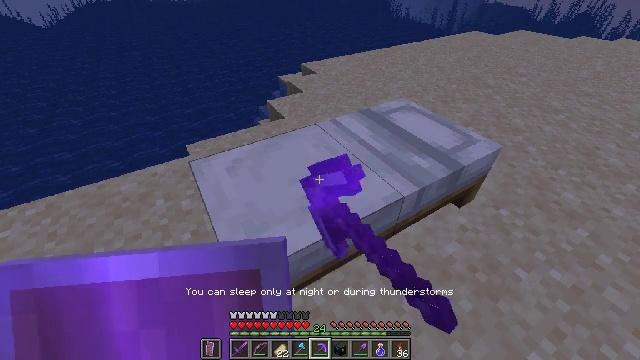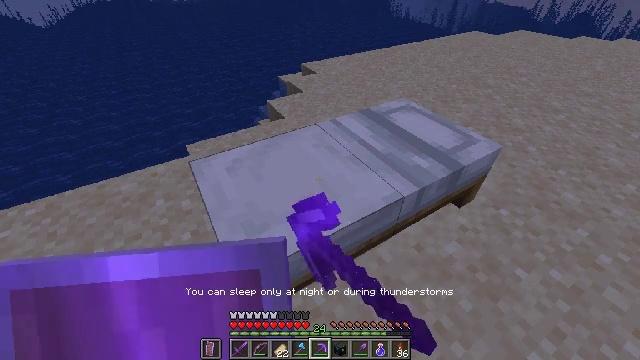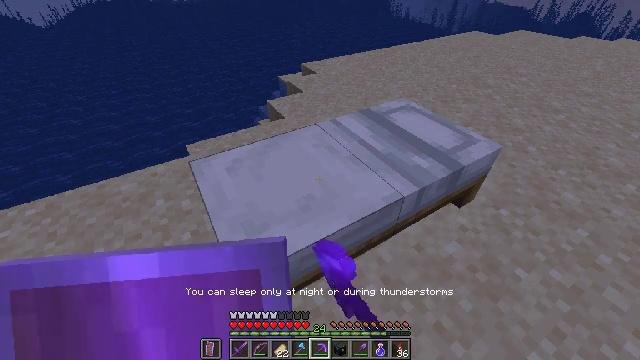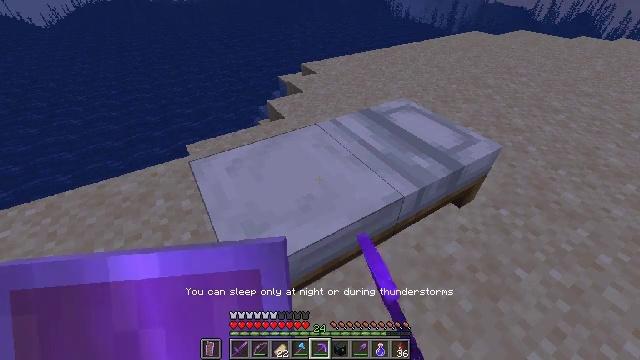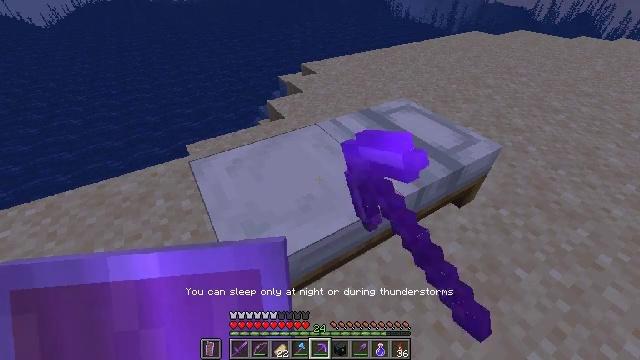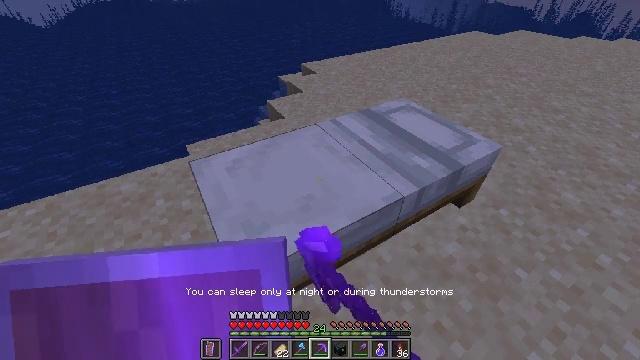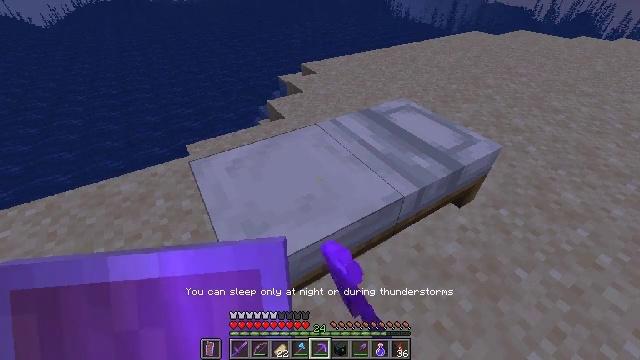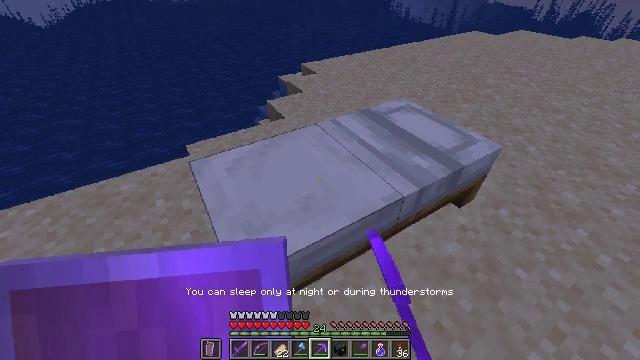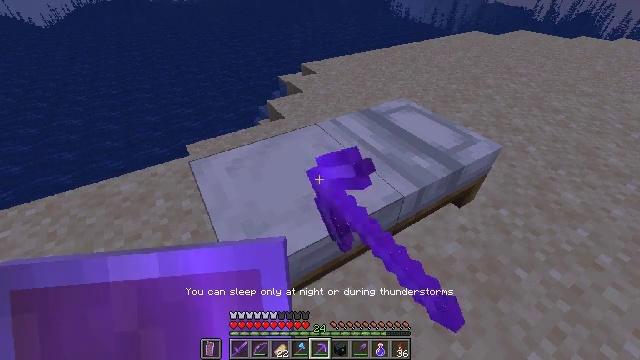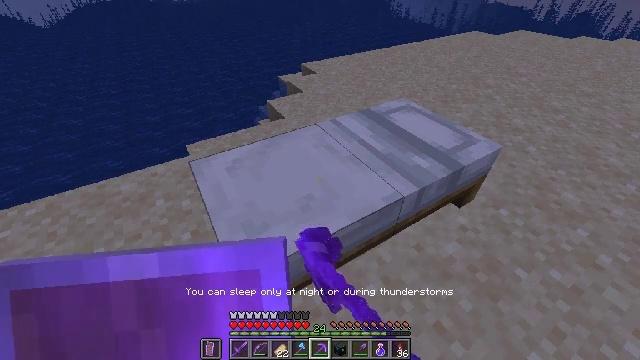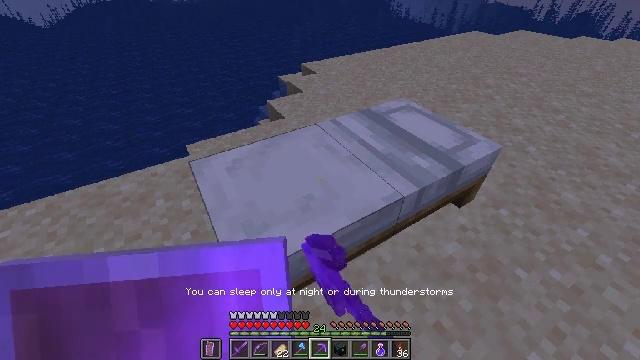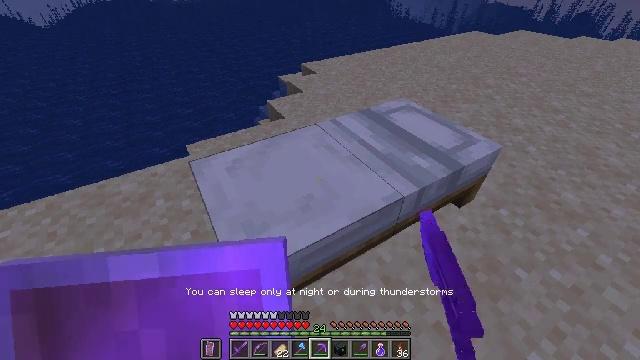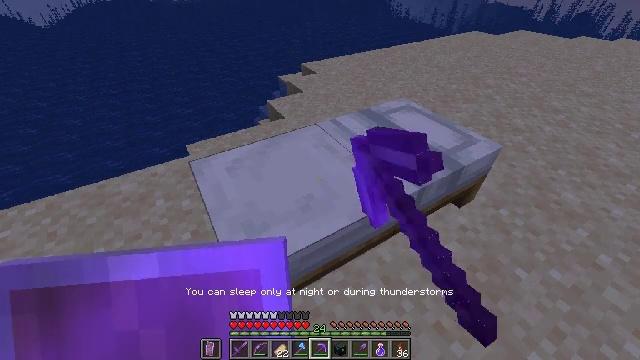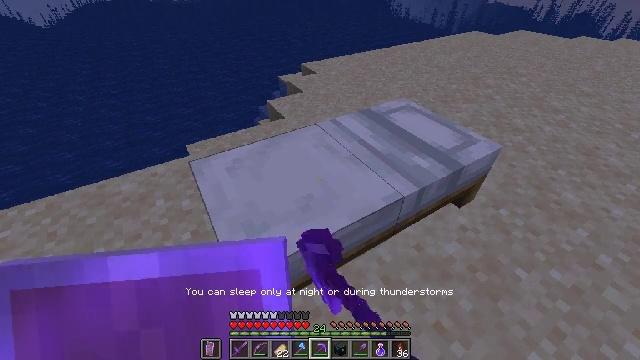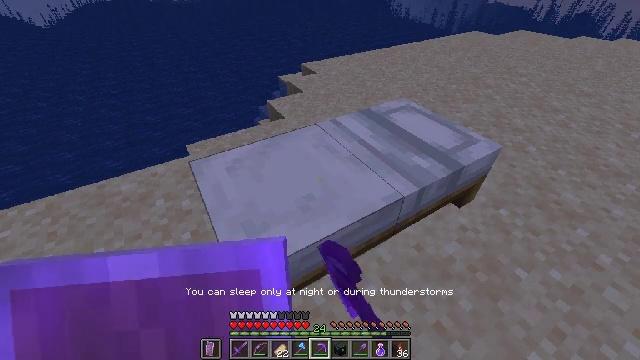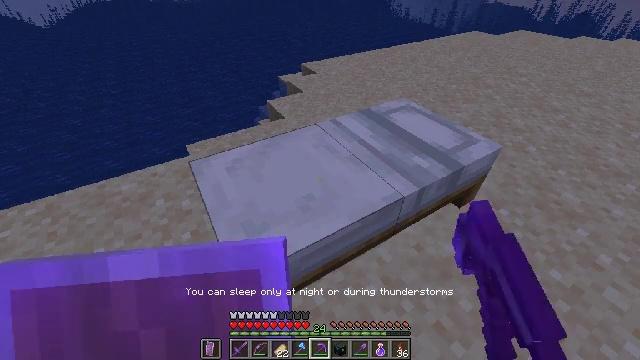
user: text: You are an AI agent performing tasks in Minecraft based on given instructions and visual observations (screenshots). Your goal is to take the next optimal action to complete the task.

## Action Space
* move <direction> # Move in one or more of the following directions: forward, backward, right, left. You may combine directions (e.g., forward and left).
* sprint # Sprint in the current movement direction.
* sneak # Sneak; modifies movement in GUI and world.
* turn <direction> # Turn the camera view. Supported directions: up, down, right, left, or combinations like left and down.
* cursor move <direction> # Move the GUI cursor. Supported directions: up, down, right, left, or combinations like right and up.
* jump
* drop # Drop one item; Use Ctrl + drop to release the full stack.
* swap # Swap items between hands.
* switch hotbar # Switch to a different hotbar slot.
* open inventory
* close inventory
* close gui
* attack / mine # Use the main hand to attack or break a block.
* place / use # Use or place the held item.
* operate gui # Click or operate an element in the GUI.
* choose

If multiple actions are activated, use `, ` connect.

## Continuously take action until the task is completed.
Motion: motion action
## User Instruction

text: Retrieve the white bed for later use.
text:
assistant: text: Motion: use / place
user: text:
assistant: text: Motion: use / place
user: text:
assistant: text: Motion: use / place
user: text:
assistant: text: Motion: use / place
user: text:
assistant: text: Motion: use / place
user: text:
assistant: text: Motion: use / place
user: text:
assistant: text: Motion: use / place
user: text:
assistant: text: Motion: use / place
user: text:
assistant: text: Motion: use / place
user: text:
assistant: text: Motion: use / place
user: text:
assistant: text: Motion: use / place
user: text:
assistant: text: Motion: use / place
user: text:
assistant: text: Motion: use / place
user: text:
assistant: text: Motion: use / place
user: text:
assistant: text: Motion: use / place
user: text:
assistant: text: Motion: use / place
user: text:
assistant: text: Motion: use / place
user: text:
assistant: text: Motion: use / place
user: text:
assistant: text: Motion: use / place
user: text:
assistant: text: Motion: use / place
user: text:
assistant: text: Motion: use / place
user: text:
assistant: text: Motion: use / place
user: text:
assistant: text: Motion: use / place
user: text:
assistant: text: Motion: use / place
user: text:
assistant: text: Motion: use / place
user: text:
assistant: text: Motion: use / place
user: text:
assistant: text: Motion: use / place
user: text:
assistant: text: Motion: use / place
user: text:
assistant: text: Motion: use / place
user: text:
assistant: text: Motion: use / place